Current action and preconditions to check: trajectory_clear

Your task: For each precondition in the list above, predict whether it will hold at this action.

Consider the current scene as observed from the mobile robot's camera, and analyze the predicted future states of all dynamic agents (e.g., people, animals, vehicles, or any moving entities) within the NEXT SECOND.

IMPORTANT: Only answer "very likely" if you are absolutely certain—based on strong, clear evidence—that a dynamic agent will violate the precondition in the predicted future state. Do NOT answer "very likely" for unlikely, ambiguous, or low-probability risks.

Ask yourself for each precondition: Is there a high probability, with clear and convincing evidence, that the predicted future states of any dynamic agent will interfere with the predicted future state of the currently executing action within the NEXT SECOND, causing that precondition to fail?

Assess the risk level based on these predictions. Use "likely" or "very likely" if motions create a clear risk of interference.

Use "neutral" or "improbable" if agents are nearby but their predicted paths are clearly diverging or non-conflicting.

Failure Risk Categories: "very improbable", "improbable", "neutral", "likely", "very likely"

Answer Format: Output ONLY the probability_of_failure value from these categories: "very improbable", "improbable", "neutral", "likely", "very likely"

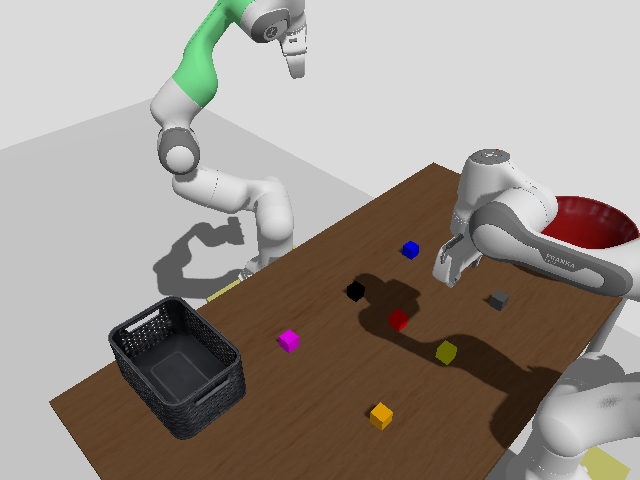

Answer: very improbable